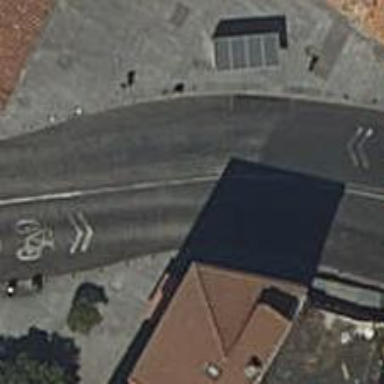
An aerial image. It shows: Tertiary road with asphalt surface. There is shared lane for cyclists.